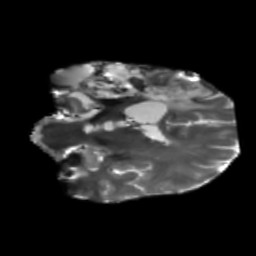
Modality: T2w
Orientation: coronal
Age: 46
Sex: male
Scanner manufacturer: siemens
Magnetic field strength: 3 T
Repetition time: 5.25 s
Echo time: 0.08 s